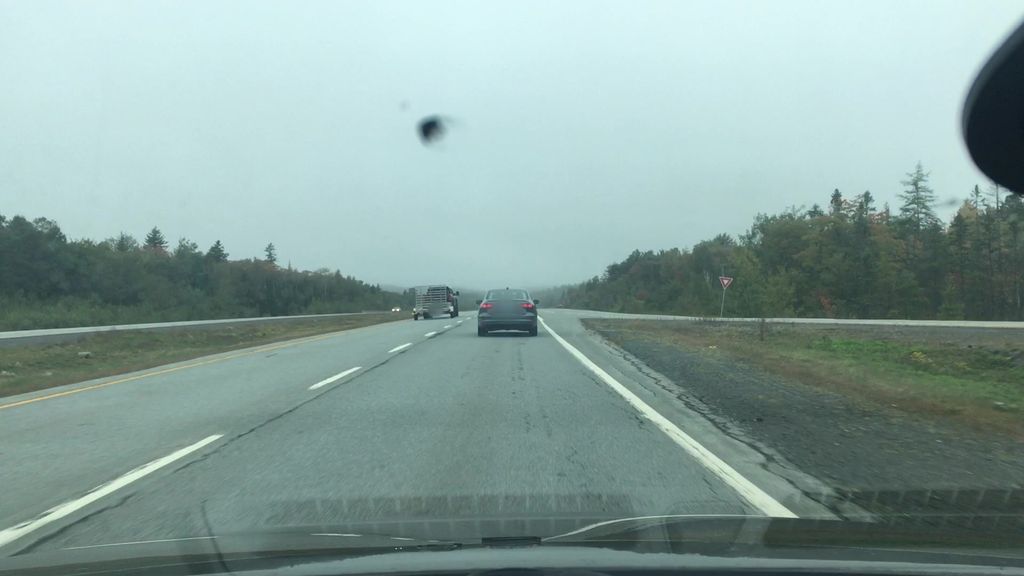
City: halifax